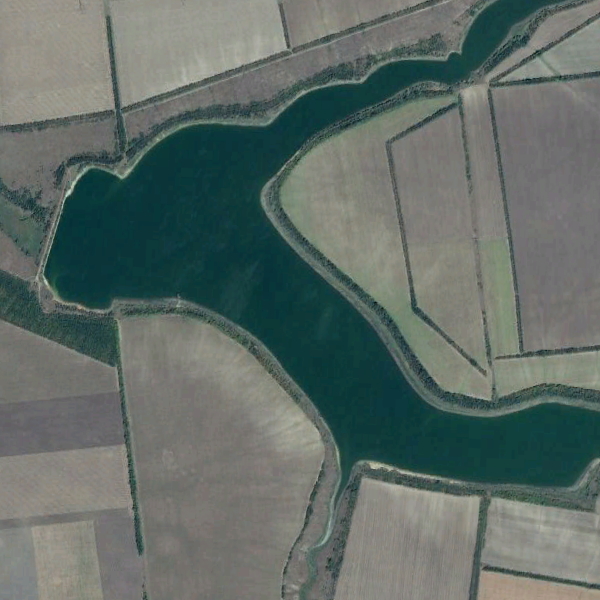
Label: River